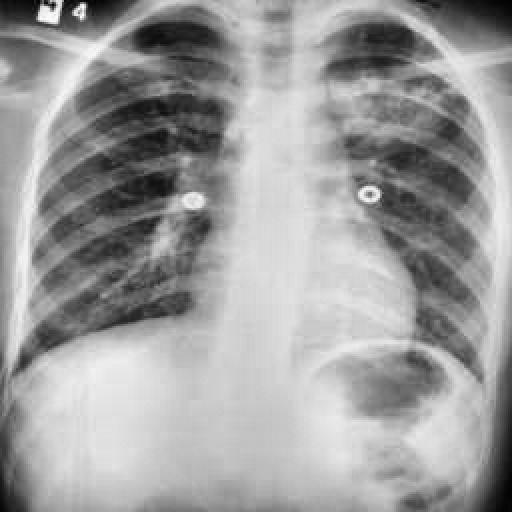
Finding: TUBERCULOSIS